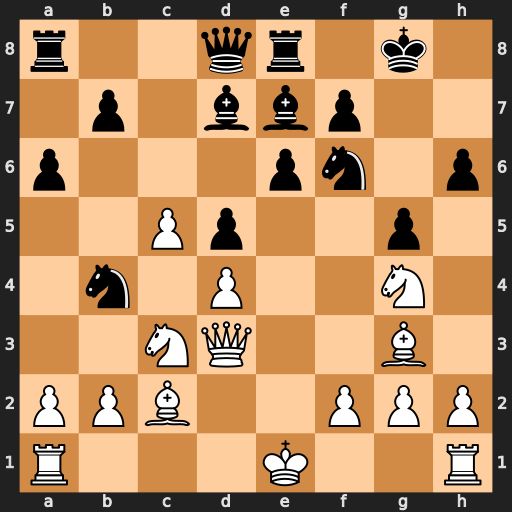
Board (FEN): r2qr1k1/1p1bbp2/p3pn1p/2Pp2p1/1n1P2N1/2NQ2B1/PPB2PPP/R3K2R
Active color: w
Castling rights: KQ
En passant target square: -
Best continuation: Nxf6+ Bxf6 Qh7+